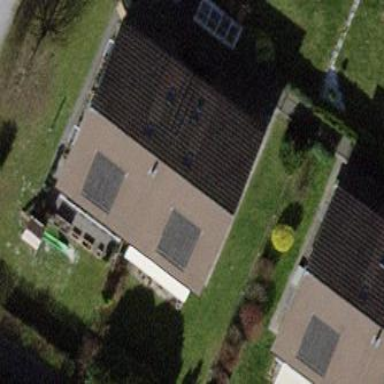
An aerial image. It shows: Terrace building.